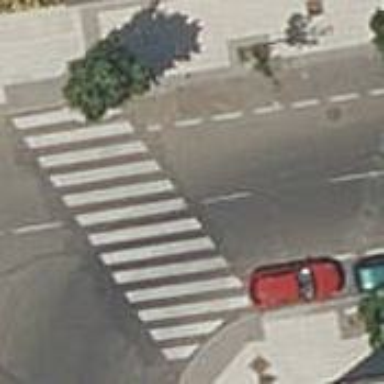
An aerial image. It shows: Unmarked zebra crossing on footway.